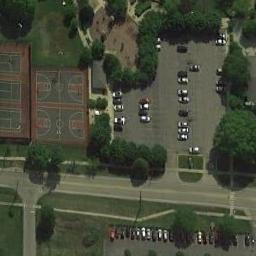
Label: basketball_court